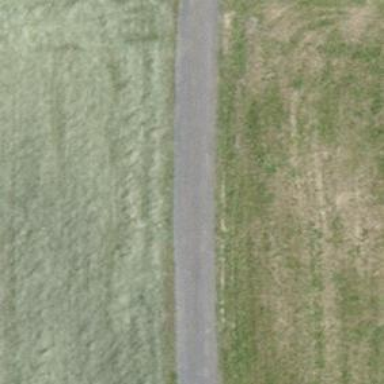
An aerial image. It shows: Well-maintained track road with grade 1 tracktype.